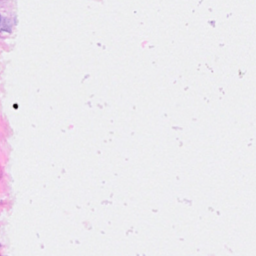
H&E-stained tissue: Breast